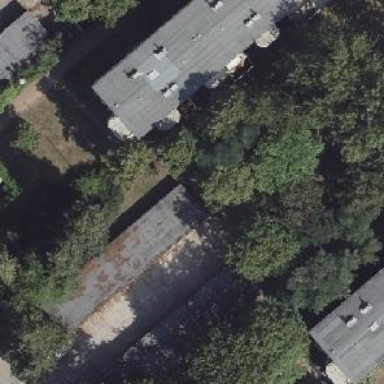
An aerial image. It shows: Group of garages.